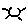
Label: sun